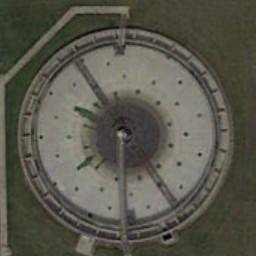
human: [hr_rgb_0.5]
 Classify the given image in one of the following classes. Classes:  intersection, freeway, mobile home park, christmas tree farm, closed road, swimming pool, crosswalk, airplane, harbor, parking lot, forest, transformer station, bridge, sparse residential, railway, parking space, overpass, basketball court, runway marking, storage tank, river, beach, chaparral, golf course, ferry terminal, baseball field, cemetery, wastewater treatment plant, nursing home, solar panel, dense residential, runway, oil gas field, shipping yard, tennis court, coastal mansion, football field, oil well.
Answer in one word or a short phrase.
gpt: wastewater treatment plant